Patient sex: F
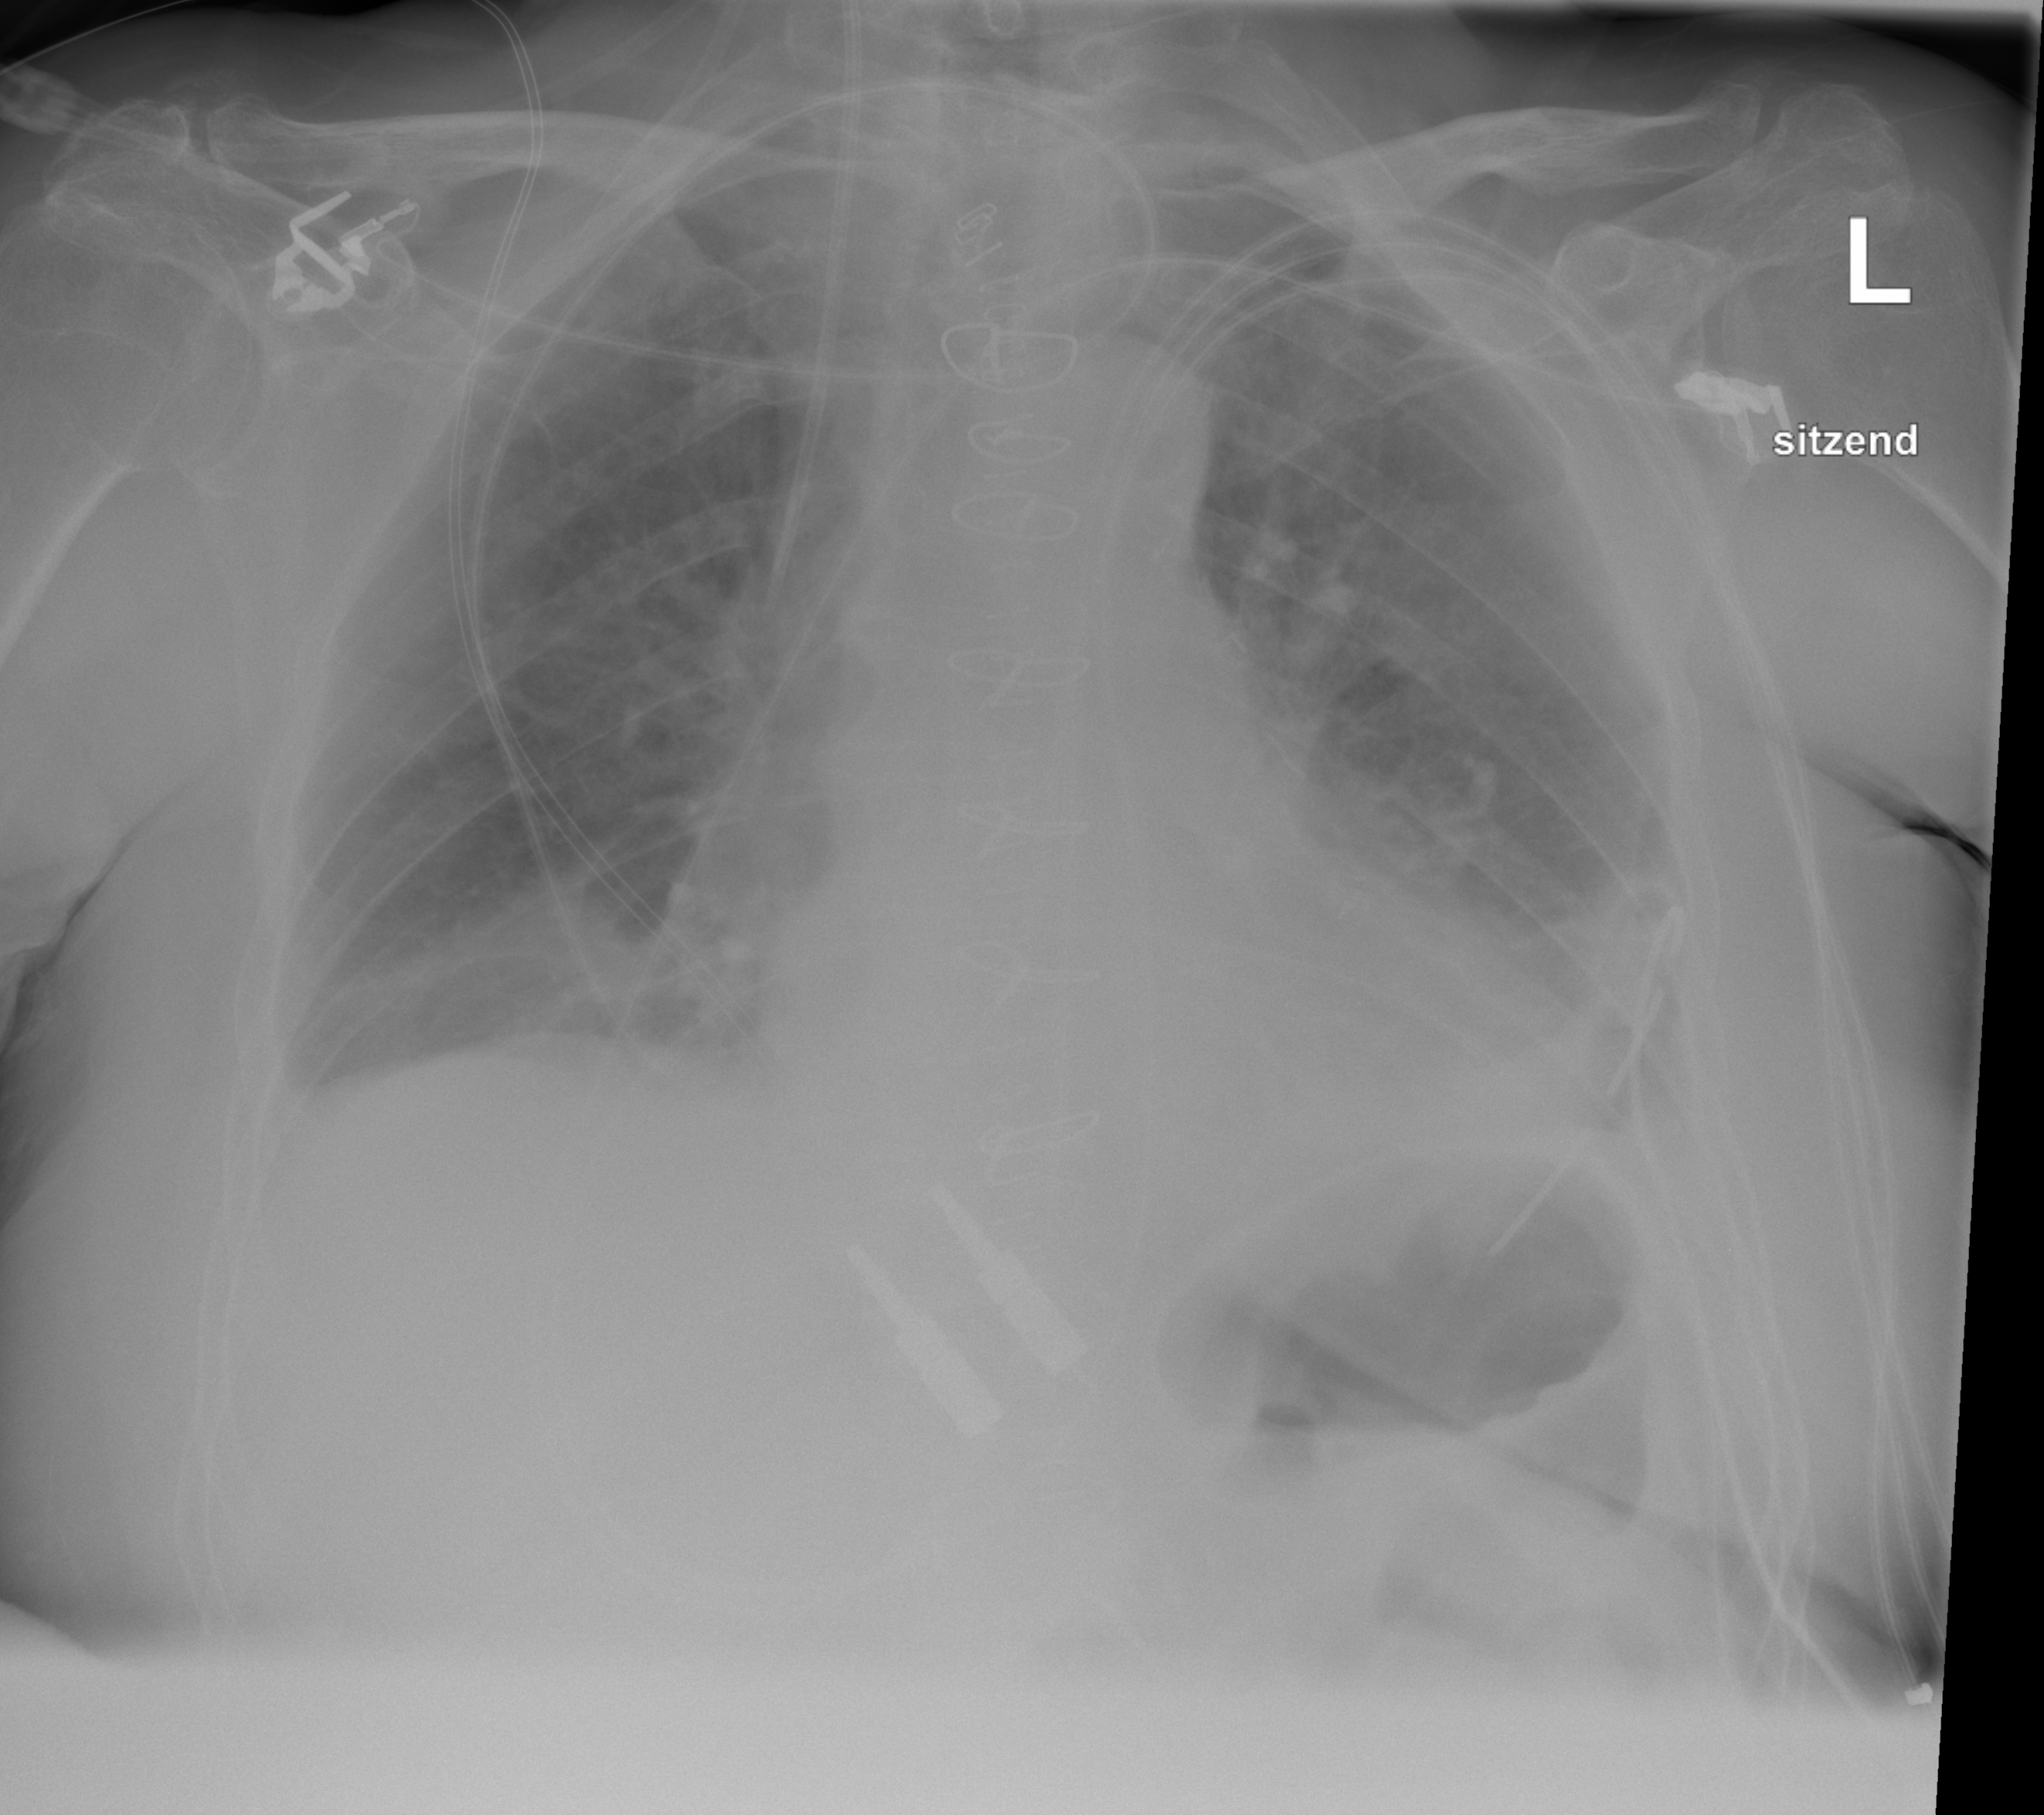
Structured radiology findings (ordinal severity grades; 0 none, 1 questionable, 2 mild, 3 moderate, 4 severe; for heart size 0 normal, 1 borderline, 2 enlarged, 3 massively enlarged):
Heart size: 1
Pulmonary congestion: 2
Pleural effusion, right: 1
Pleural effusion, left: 1
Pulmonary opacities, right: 1
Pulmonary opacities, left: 1
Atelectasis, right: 2
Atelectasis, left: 0